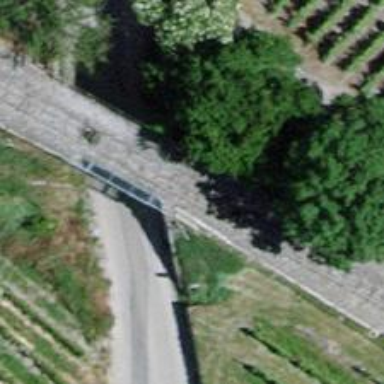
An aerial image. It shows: Funicular railway bridge.